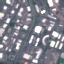
Land use / land cover: Industrial